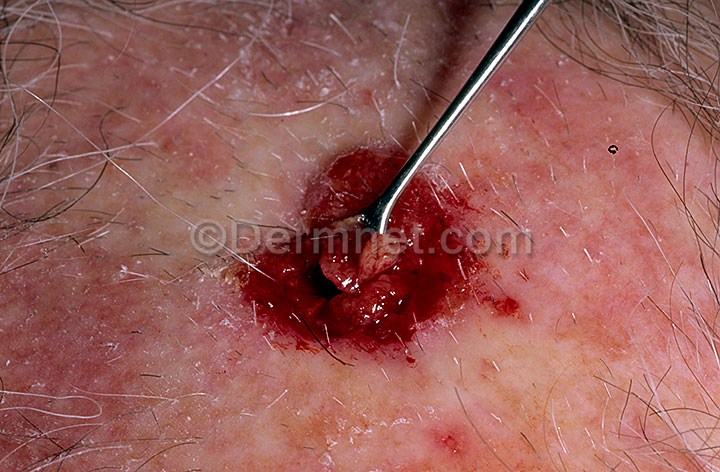
Disease: Actinic Keratosis Basal Cell Carcinoma and other Malignant Lesions